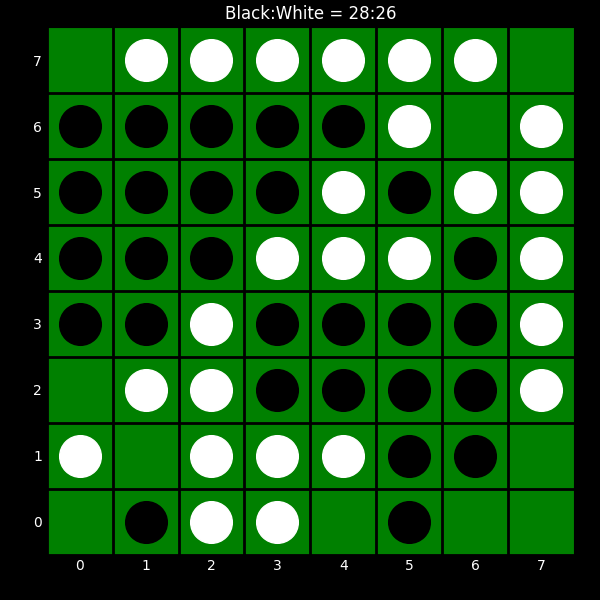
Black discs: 28
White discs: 26